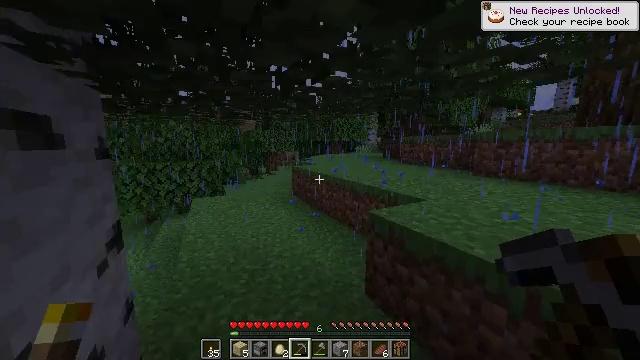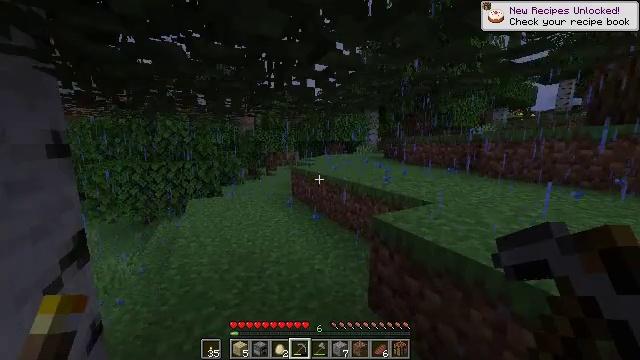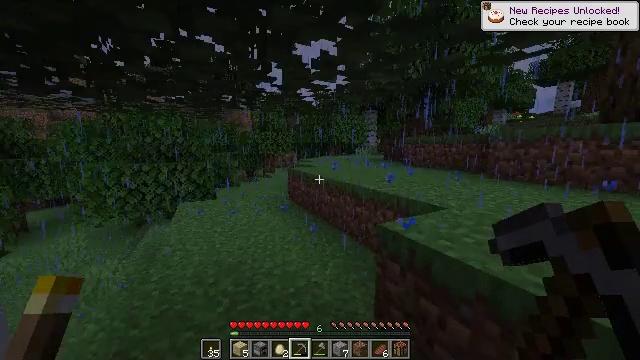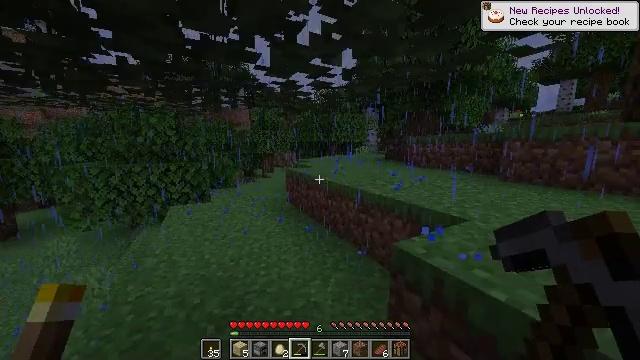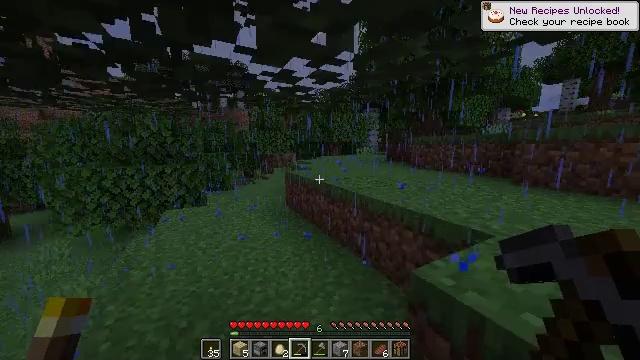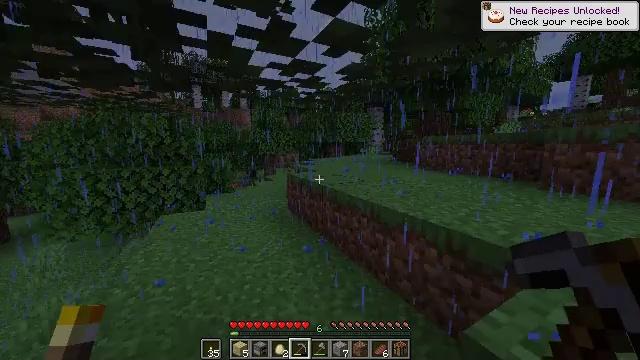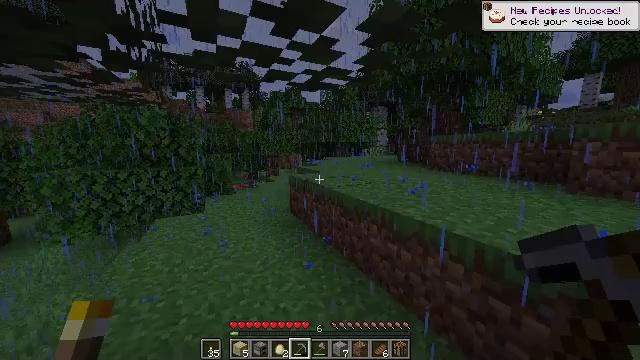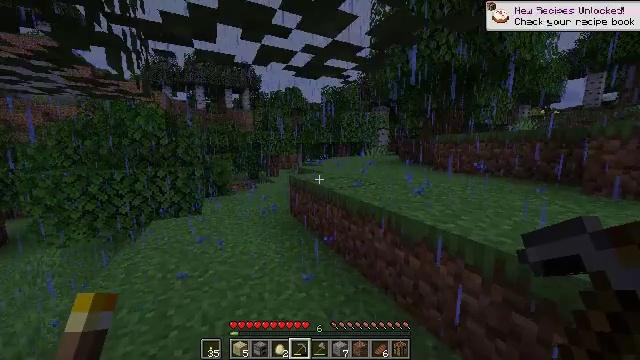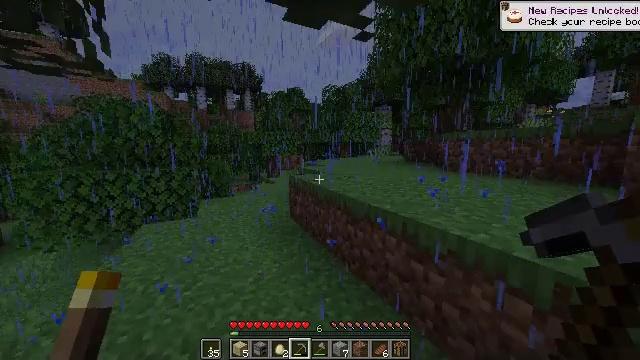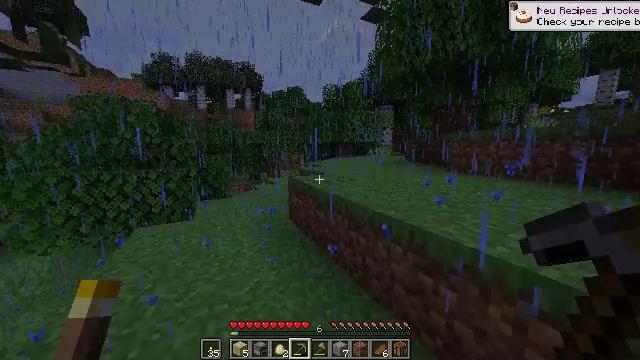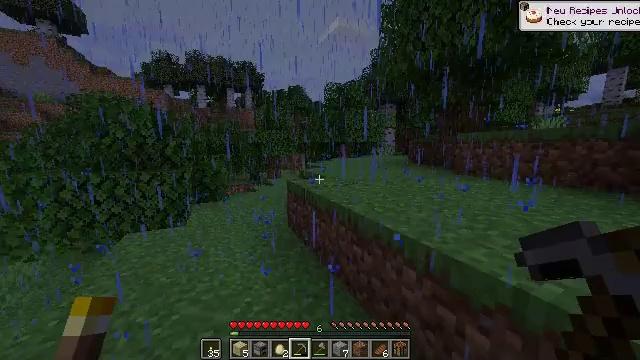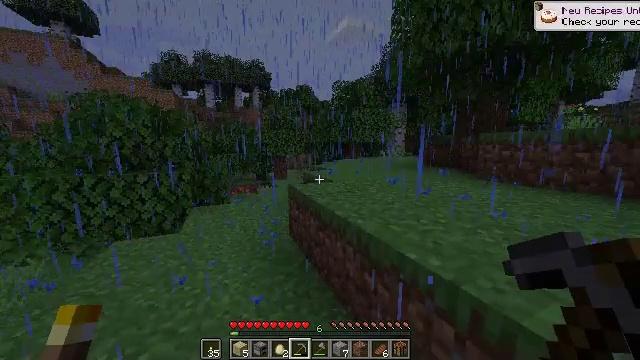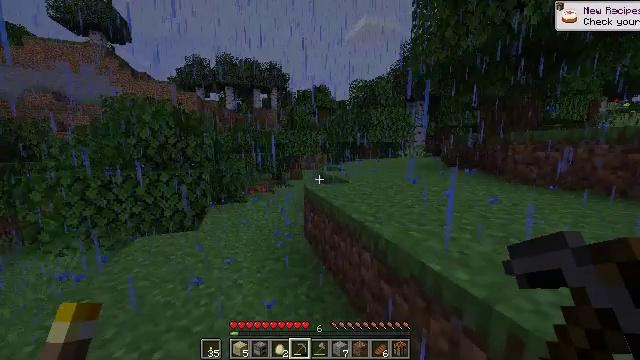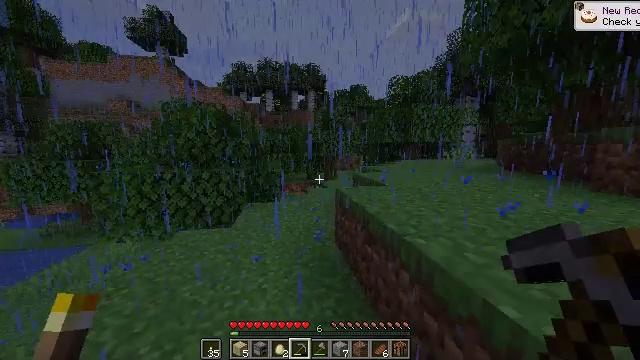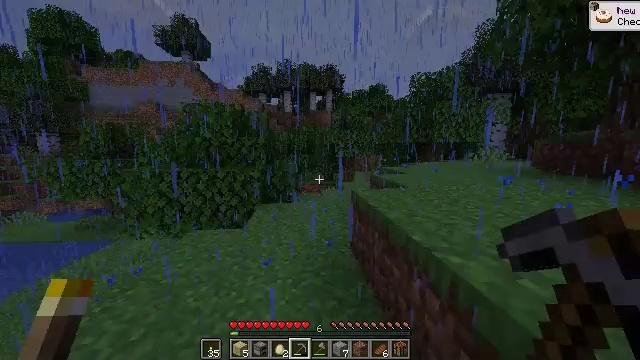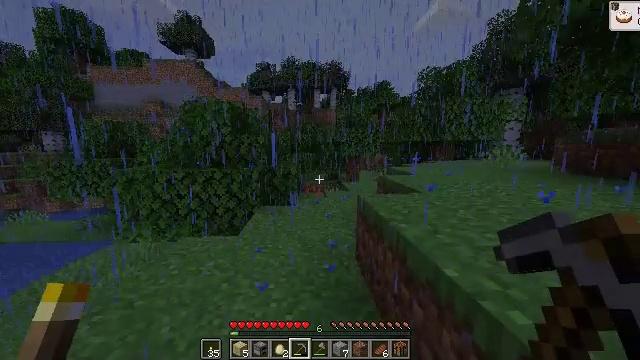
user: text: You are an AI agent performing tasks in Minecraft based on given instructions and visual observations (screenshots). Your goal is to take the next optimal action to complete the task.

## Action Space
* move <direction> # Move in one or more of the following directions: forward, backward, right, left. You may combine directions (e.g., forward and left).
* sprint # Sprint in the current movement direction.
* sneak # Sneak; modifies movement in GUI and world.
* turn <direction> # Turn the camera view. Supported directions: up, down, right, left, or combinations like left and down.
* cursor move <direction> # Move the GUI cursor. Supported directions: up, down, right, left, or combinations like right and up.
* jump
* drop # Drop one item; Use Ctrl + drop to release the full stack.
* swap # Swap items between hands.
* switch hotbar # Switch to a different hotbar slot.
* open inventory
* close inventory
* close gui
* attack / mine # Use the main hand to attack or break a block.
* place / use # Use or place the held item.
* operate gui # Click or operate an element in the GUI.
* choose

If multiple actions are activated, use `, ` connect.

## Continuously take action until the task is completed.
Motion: motion action
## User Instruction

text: Gather sugar cane for crafting.
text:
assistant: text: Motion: move forward, sprint
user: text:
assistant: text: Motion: move forward, sprint
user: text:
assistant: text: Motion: move forward, sprint
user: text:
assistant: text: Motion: move forward, sprint
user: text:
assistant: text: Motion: move forward, sprint
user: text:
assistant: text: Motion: move forward, sprint
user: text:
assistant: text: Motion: move forward, sprint
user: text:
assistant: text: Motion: move forward, sprint
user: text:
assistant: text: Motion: move forward, sprint
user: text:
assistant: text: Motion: move forward, sprint
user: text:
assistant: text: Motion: move forward, sprint, turn left
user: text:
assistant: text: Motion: move forward, sprint, turn left
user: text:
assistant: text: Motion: move forward, sprint, turn left
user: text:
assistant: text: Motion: move forward, sprint, turn left
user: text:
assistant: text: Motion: move forward, sprint, turn left
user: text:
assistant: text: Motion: move forward, sprint
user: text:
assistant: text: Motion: move forward, sprint, turn left
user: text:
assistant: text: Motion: move forward, sprint, turn left
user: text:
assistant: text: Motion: move forward, sprint, turn left
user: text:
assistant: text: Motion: move forward, sprint, turn left
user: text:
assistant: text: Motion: move forward, sprint, turn left
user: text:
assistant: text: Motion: move forward, sprint, turn left
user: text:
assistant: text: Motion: move forward, sprint, turn left
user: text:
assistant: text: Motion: move forward, sprint
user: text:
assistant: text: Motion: move forward, sprint
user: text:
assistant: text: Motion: move forward, sprint
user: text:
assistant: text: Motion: move forward, sprint
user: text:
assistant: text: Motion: move forward, sprint
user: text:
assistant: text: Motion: move forward, sprint, turn left
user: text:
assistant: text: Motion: move forward, sprint, turn left